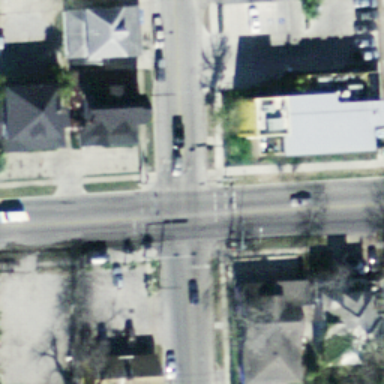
An intersection with a few cars on the road .